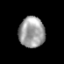
Tissue: prostate
Cell type: Epithelial cells
Senescence score: 0.3524
Nuclear area (px): 783
Mean DAPI intensity: 155.876